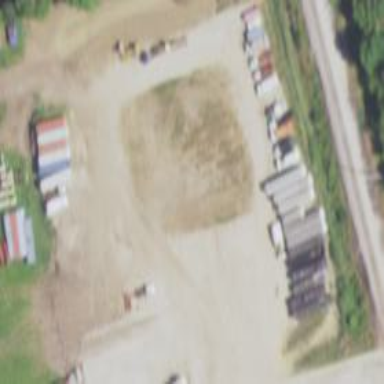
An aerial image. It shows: Industrial building associated with household mixed trash.